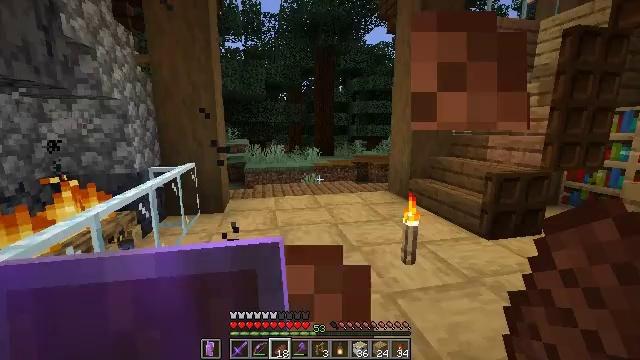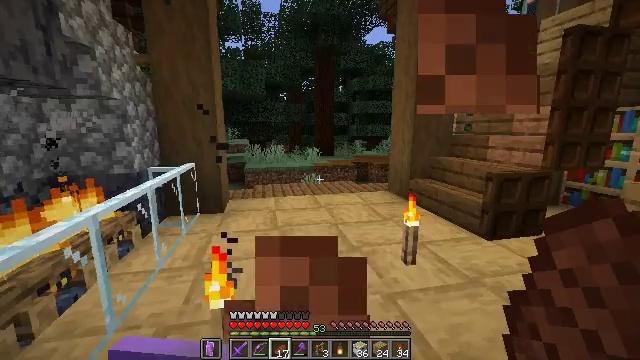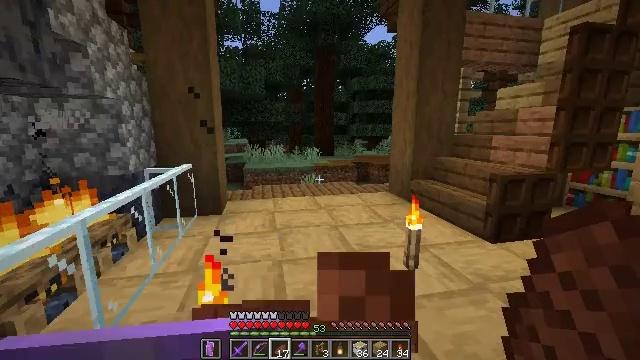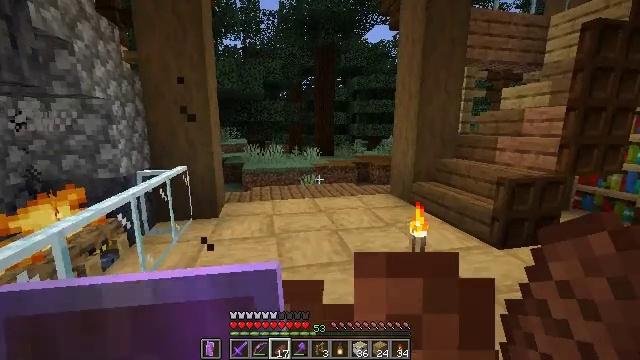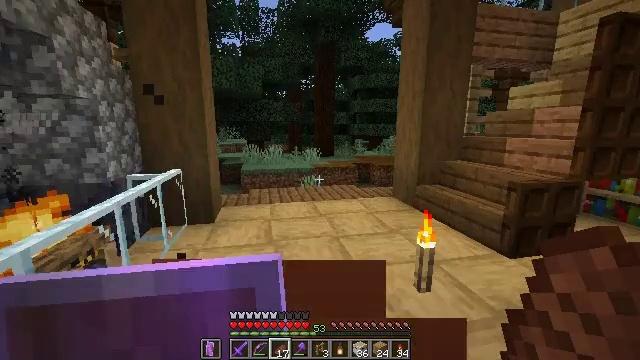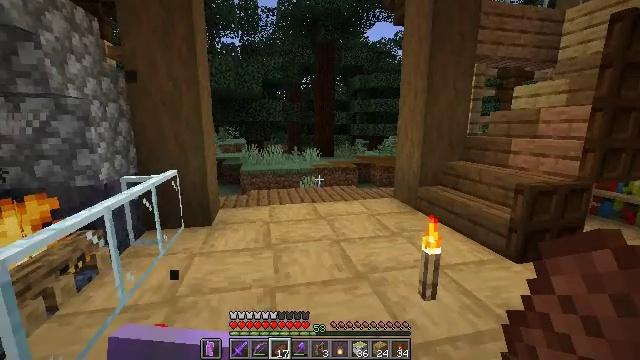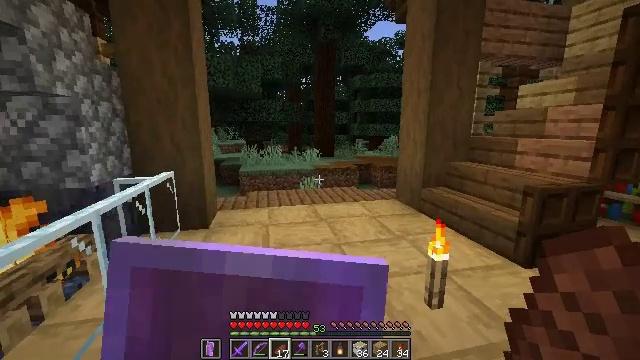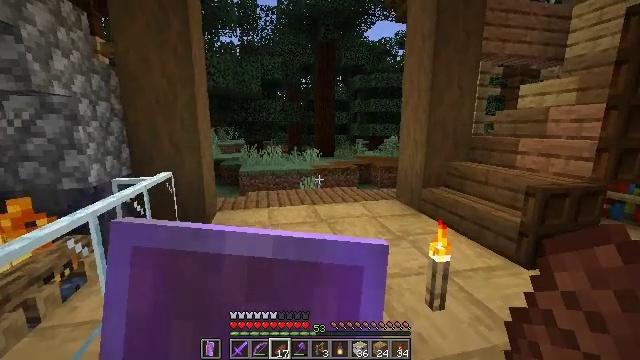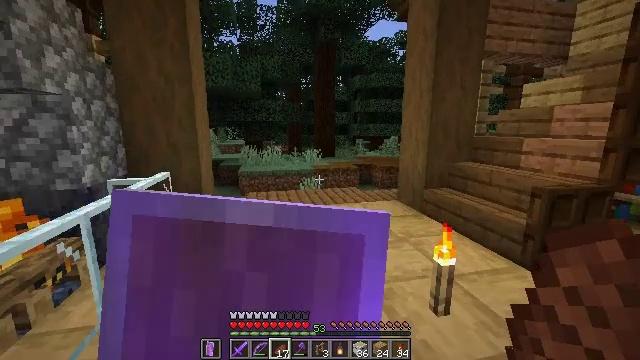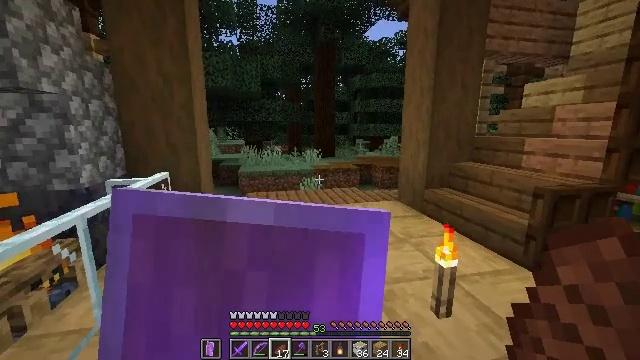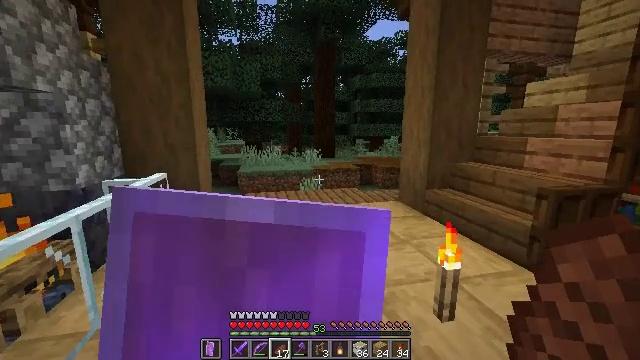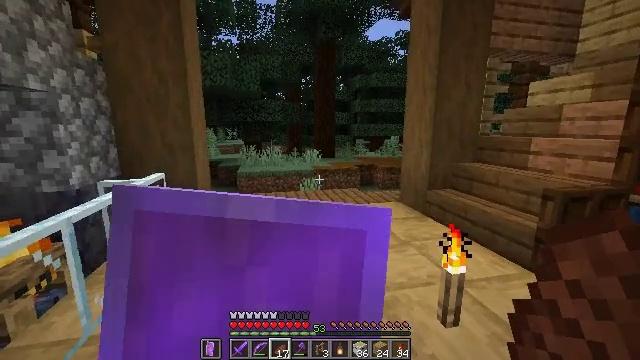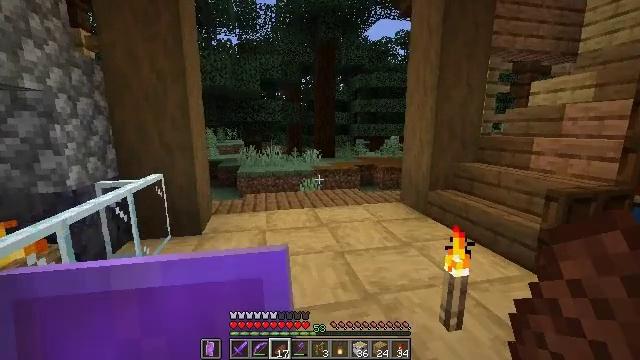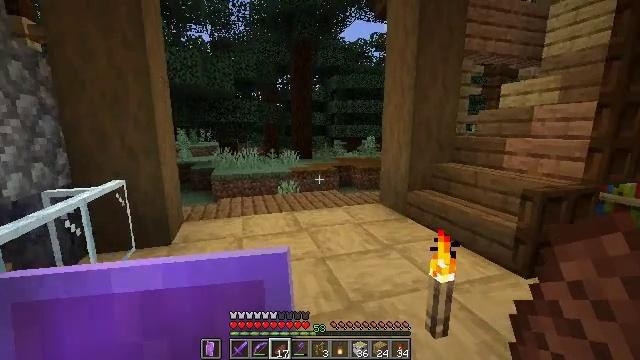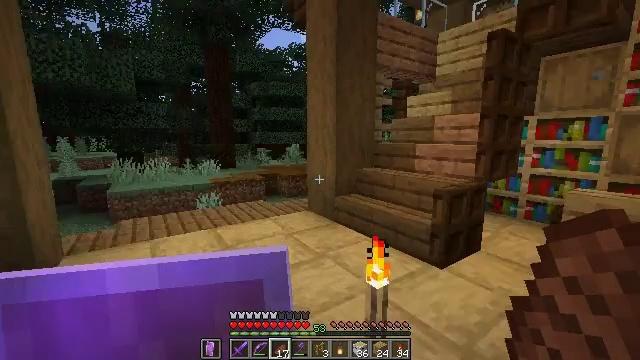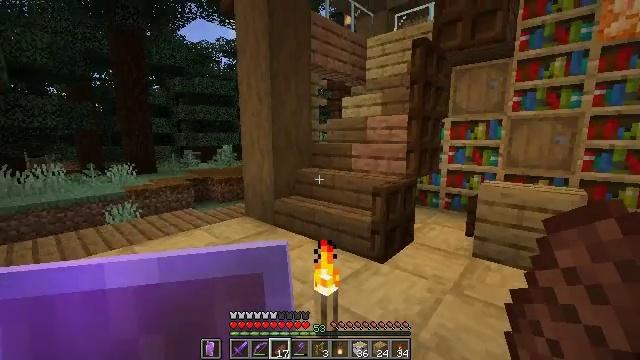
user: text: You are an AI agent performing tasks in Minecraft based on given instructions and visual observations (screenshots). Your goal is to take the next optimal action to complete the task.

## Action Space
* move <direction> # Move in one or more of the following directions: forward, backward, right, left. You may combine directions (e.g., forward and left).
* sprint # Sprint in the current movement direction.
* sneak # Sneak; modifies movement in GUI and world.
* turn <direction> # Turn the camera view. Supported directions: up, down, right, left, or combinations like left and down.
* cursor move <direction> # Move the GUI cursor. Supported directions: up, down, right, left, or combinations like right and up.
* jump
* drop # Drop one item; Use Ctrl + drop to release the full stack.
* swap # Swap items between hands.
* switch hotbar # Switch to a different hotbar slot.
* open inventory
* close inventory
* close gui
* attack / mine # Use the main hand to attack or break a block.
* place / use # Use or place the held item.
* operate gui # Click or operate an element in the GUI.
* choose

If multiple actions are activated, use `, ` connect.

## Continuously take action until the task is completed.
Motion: motion action
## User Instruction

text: Harvest the stripped birch log.
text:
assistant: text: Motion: move forward, use / place
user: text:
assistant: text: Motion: move forward, use / place
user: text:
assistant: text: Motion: move forward, use / place
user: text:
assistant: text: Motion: move forward, use / place
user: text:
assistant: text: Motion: move forward, use / place
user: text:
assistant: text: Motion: move forward, use / place
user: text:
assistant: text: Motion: move forward, use / place
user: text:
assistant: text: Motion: move forward, use / place
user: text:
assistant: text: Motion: move forward, use / place
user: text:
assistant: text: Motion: move forward, use / place
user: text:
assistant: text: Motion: move forward, use / place
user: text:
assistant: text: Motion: move forward
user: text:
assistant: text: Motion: move forward, turn right
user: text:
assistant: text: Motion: move forward, turn right and up
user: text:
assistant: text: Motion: move forward, turn right
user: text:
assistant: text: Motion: move forward, turn right
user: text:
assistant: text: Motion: move forward
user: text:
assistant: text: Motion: move forward
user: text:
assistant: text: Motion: move forward
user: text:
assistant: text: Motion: move forward
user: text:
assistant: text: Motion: move forward
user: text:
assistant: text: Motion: move forward
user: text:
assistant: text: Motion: move forward and move left
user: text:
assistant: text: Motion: move forward and move left
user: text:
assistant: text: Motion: move forward and move left
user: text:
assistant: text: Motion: move forward, turn right and up
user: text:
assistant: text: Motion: move forward, turn right and up
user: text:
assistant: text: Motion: move forward, turn right and up
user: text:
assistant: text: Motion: move forward, turn right and up
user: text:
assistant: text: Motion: move forward, sprint, turn right and up